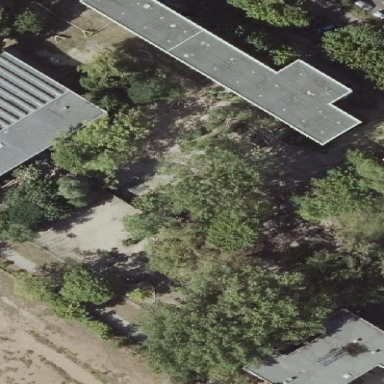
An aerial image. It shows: School building with flat roof.